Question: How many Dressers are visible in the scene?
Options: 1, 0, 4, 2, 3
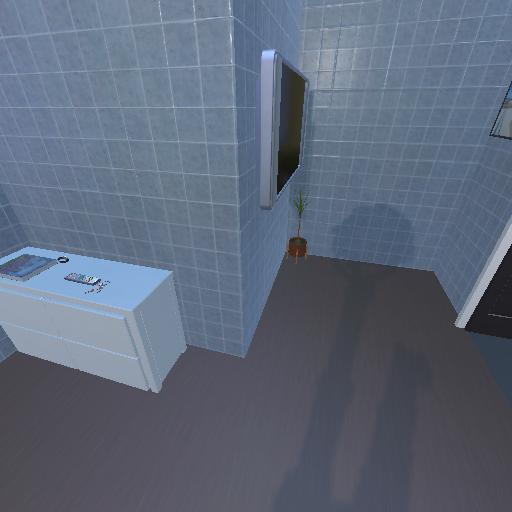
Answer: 1